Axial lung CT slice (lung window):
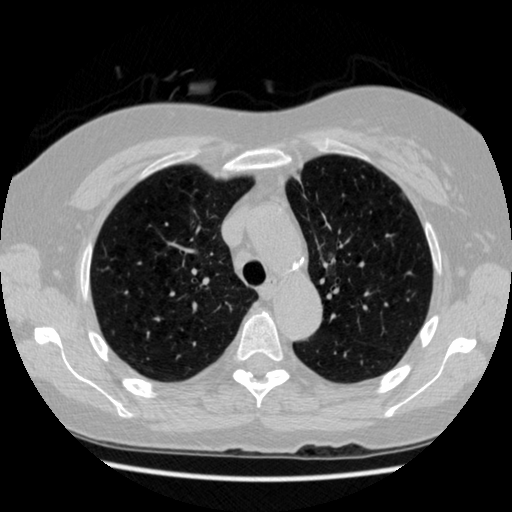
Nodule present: no